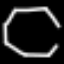
Label: octagon